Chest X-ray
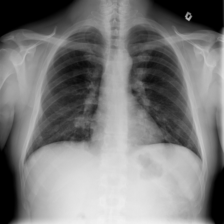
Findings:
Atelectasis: negative
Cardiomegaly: negative
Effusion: negative
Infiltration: negative
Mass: negative
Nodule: positive
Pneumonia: negative
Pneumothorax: negative
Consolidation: negative
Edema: negative
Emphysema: negative
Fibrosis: negative
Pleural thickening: negative
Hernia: negative